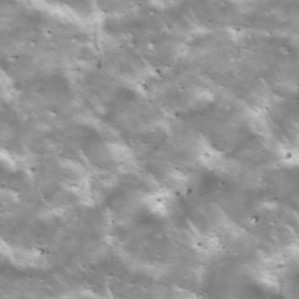
Label: non_frost